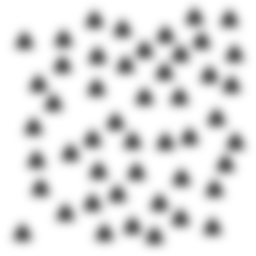
Squares: 0
Triangles: 48
Stars: 0
Total shapes: 48